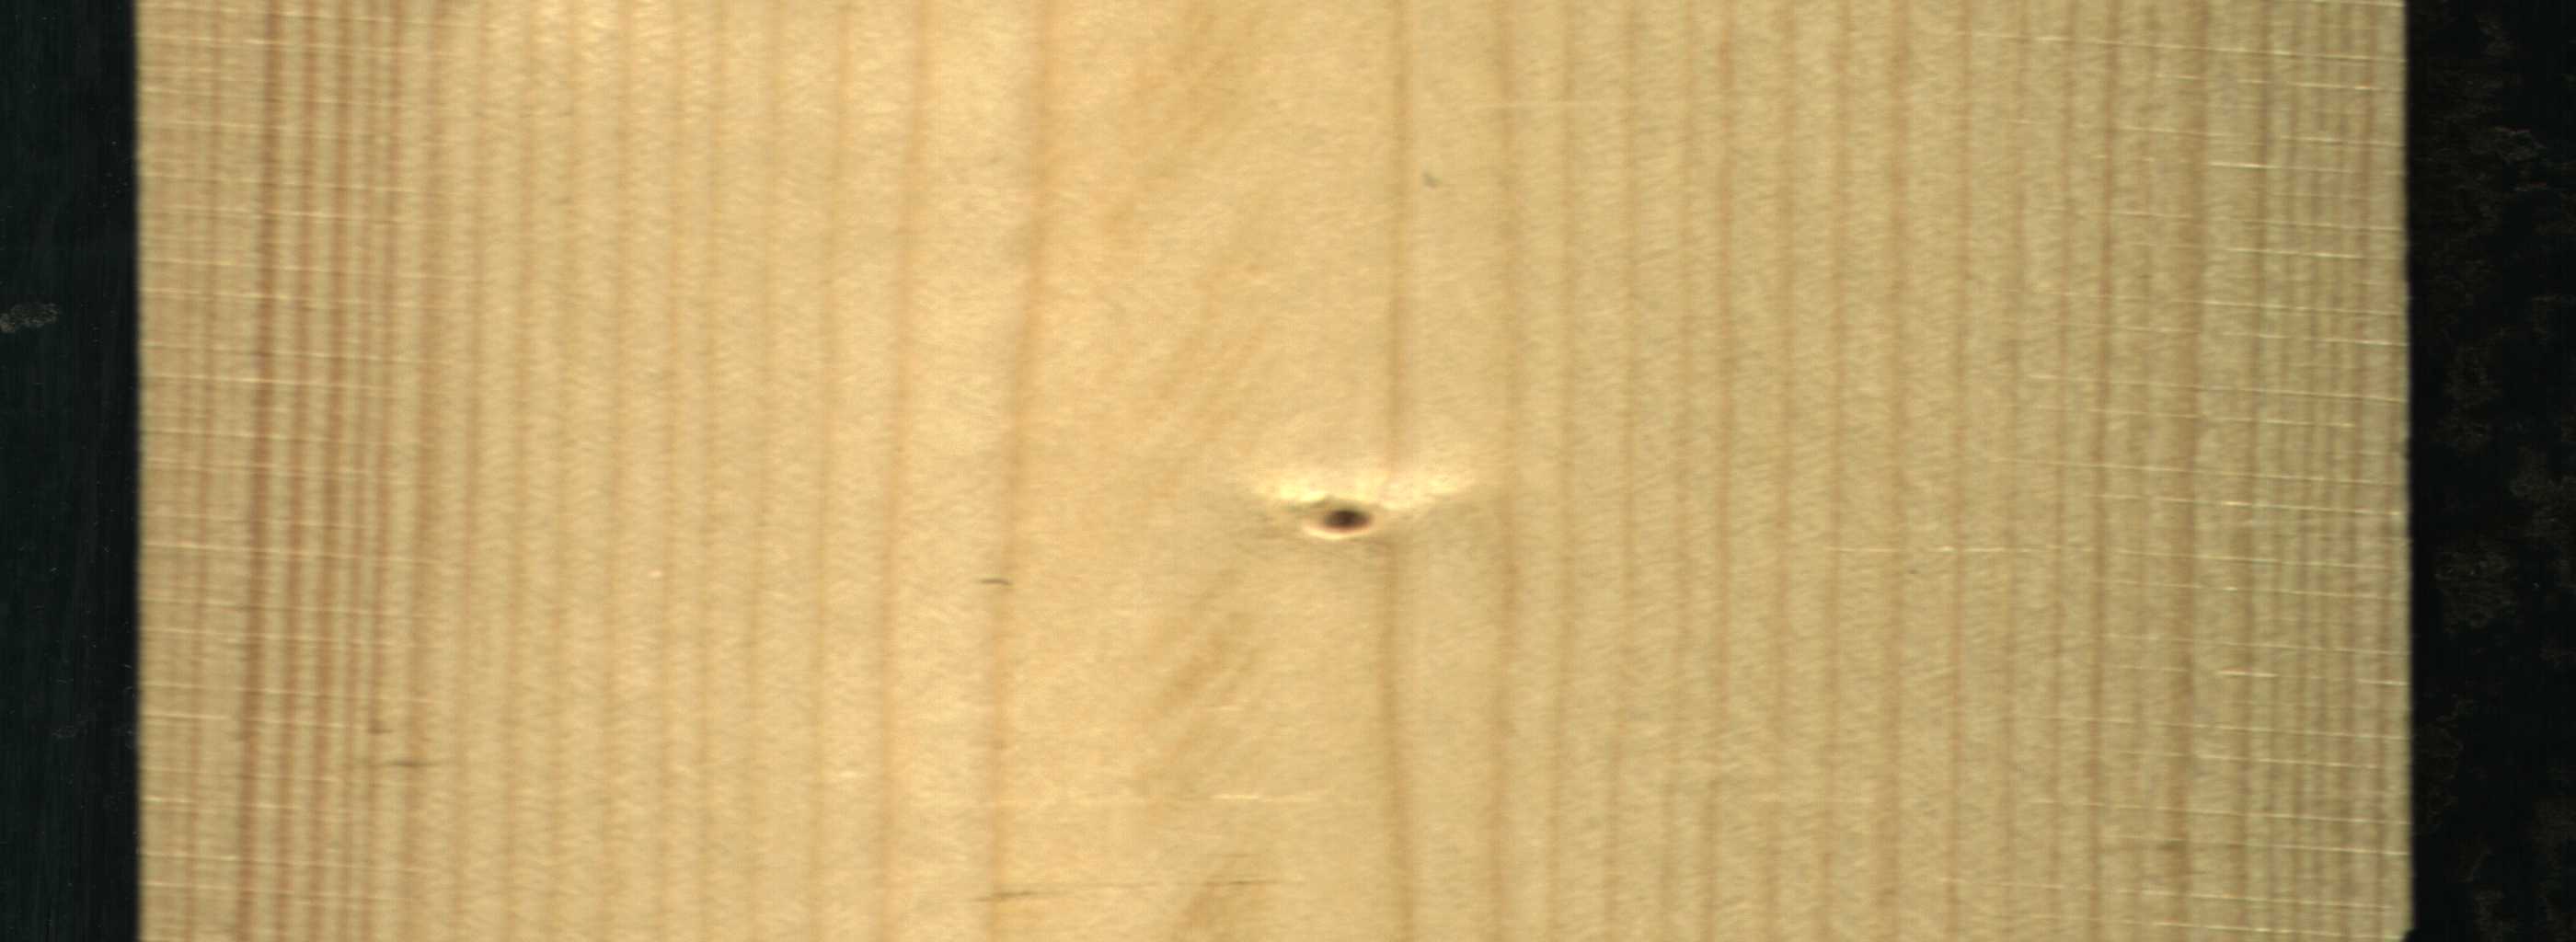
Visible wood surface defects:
Live_Knot